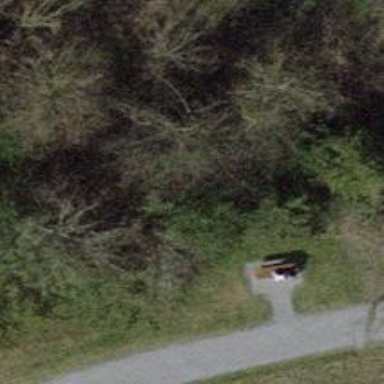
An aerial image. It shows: Bench for seating.